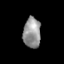
Tissue: skin
Cell type: Epithelial cells
Senescence score: 0.2118
Nuclear area (px): 519
Mean DAPI intensity: 147.802